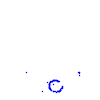
Particle: proton